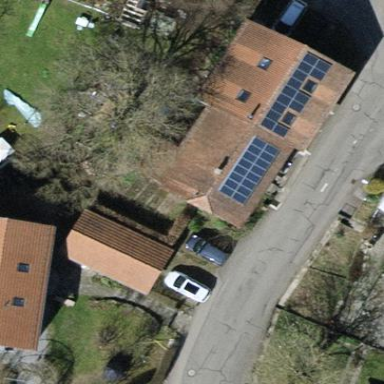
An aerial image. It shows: Detached building with gabled roof.